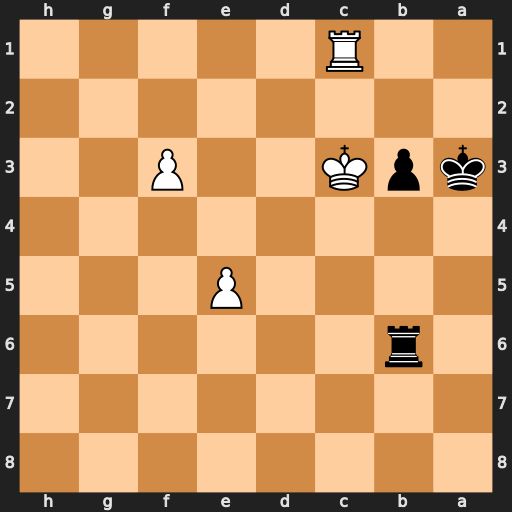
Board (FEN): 8/8/1r6/4P3/8/kpK2P2/8/2R5
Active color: b
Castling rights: -
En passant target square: -
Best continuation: Rc6+ Kd2 Rxc1 Kxc1 Ka2 e6 b2+ Kd2 b1=Q